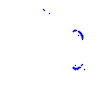
Particle: proton